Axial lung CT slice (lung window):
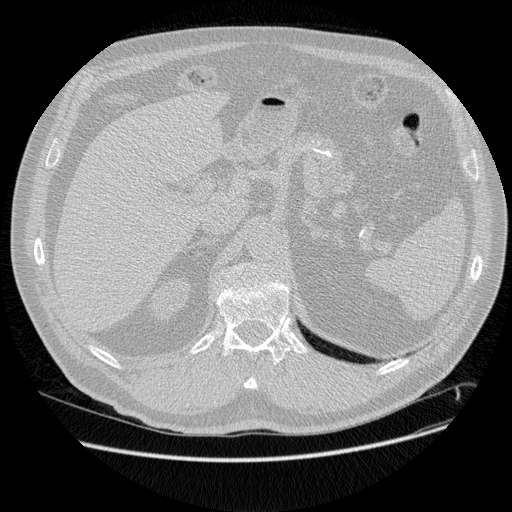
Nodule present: no